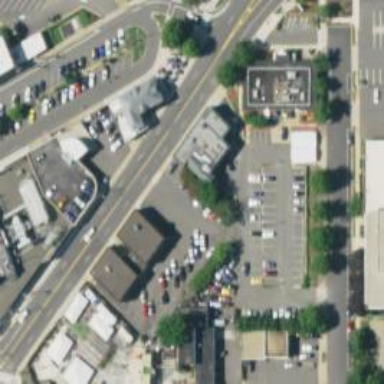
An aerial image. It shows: Commercial area.